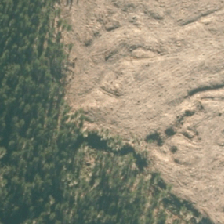
Land cover: harvested_forest